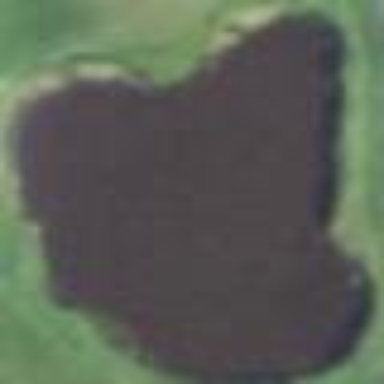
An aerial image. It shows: Water hazard on golf course. The hazard is natural water feature.